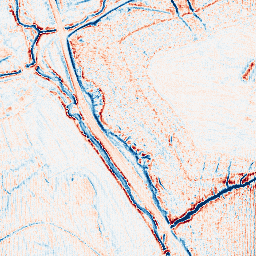
Category: edge_preserving
Decomposition family: anisotropic_diffusion
Decomposition parameters: iterations: 10
kappa: 30
gamma: 0.15
Upsampling method: fft_zeropad
Upsampling parameters: scale: 4
Upsampling scale: 4